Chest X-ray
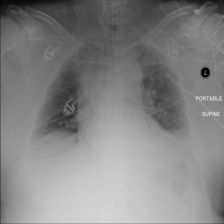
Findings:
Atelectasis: positive
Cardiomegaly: negative
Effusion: negative
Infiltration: negative
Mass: negative
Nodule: negative
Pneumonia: negative
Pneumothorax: negative
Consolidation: negative
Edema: negative
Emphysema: negative
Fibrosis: negative
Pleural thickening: negative
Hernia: negative